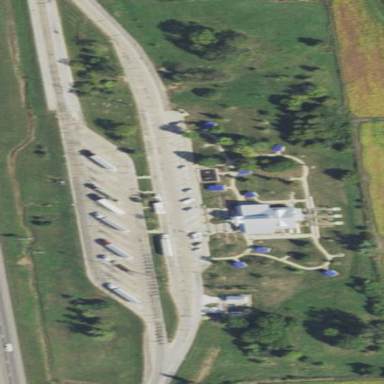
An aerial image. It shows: Rest area on the road.